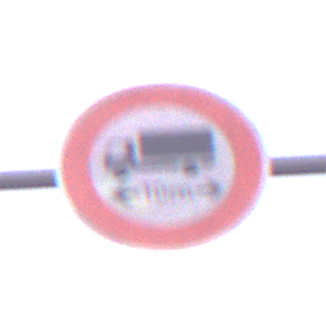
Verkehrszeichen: TatsaechlicheLaenge
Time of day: SunriseSunset
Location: Outdoor (Nature)
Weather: PartlyCloudy
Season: NotSpecified
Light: Natural